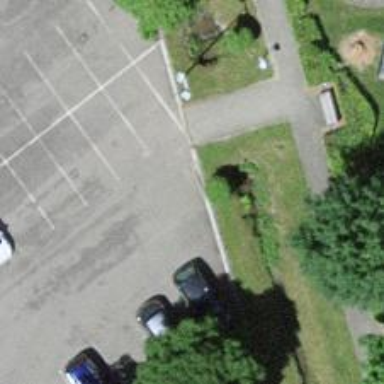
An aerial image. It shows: Asphalt parking aisle designated as service road.